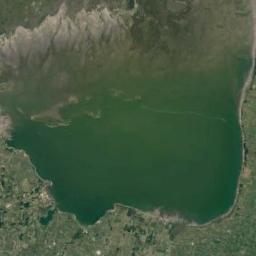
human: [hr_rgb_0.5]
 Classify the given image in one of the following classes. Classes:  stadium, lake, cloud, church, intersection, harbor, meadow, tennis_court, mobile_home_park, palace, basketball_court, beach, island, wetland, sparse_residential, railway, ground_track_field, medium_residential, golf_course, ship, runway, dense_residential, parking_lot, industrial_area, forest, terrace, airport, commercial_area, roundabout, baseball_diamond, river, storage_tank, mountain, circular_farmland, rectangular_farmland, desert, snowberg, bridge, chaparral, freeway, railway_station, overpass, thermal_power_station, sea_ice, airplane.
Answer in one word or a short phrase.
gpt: lake